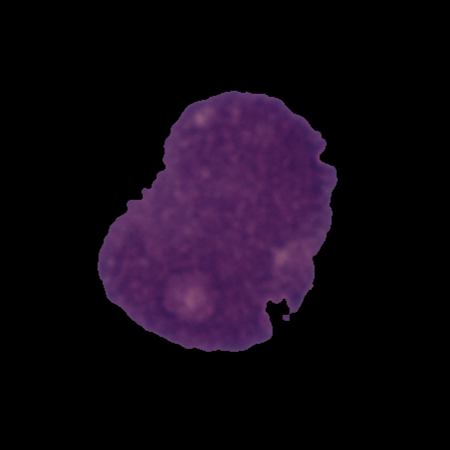
Label: cancer